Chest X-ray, PA view. Patient: 58 years old, sex F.
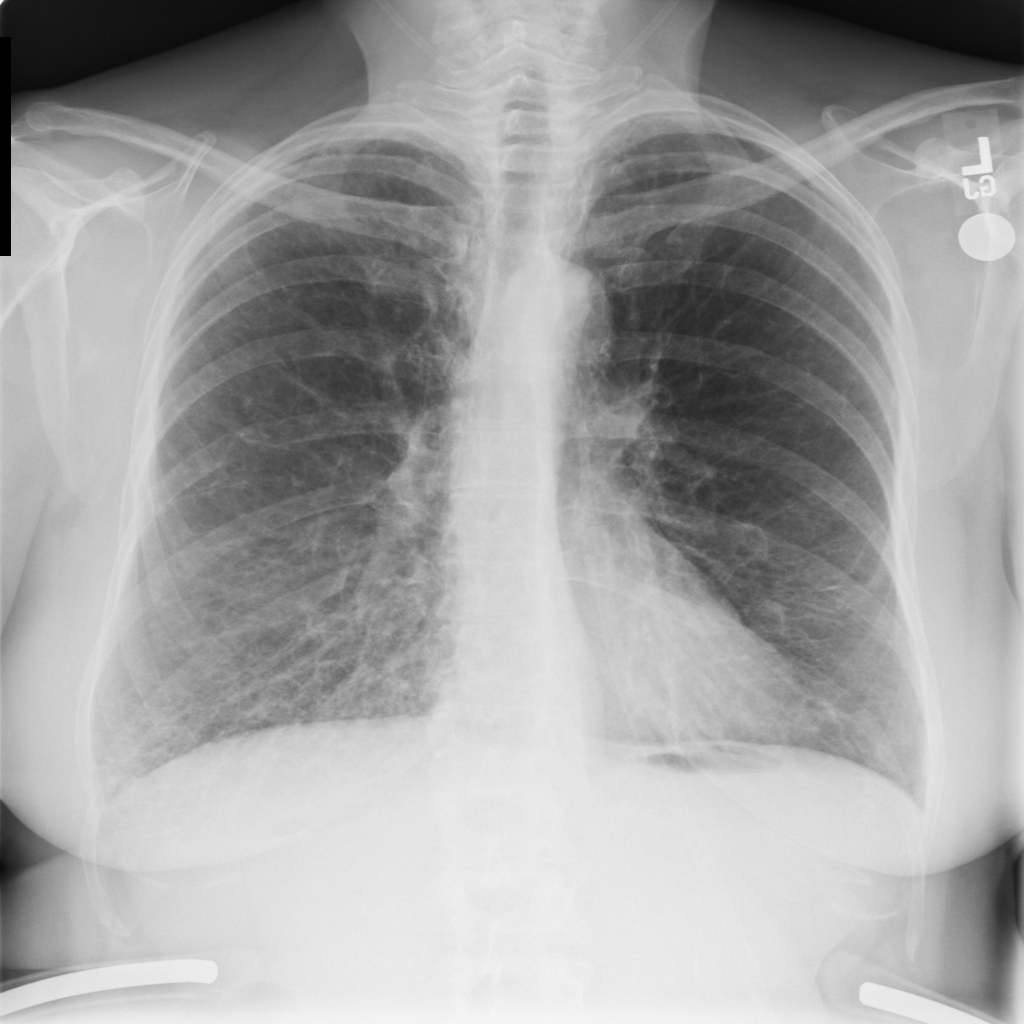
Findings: Fibrosis